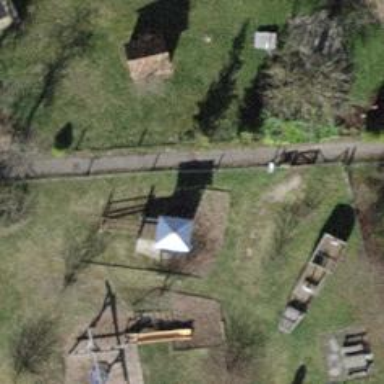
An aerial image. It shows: Playground with playhouse.